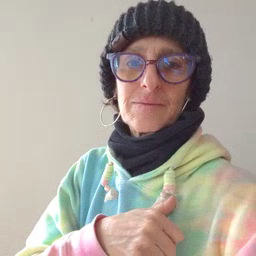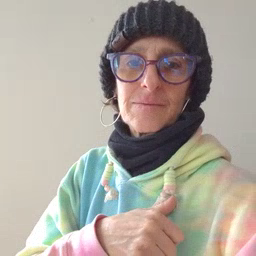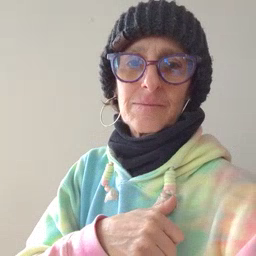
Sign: yourself